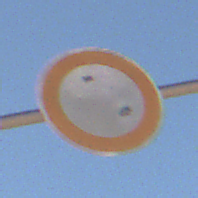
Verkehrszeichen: VerbotFahrzeugeAllerArt
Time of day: Midday
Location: Outdoor (Nature)
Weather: Clear
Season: NotSpecified
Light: Natural